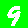
Digit: 9